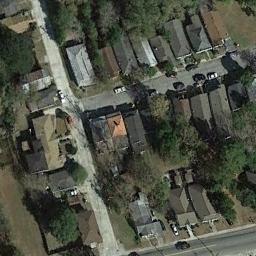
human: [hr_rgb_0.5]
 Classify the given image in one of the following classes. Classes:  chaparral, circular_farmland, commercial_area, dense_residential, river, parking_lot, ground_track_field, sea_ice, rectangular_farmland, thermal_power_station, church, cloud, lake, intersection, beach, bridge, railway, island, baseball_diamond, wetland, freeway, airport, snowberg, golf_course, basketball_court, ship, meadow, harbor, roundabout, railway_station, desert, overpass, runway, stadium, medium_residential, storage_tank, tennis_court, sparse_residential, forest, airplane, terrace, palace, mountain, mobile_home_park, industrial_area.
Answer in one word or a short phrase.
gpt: dense_residential